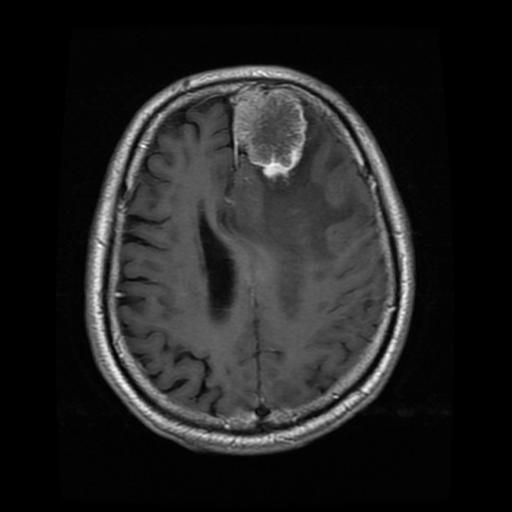
Label: meningioma